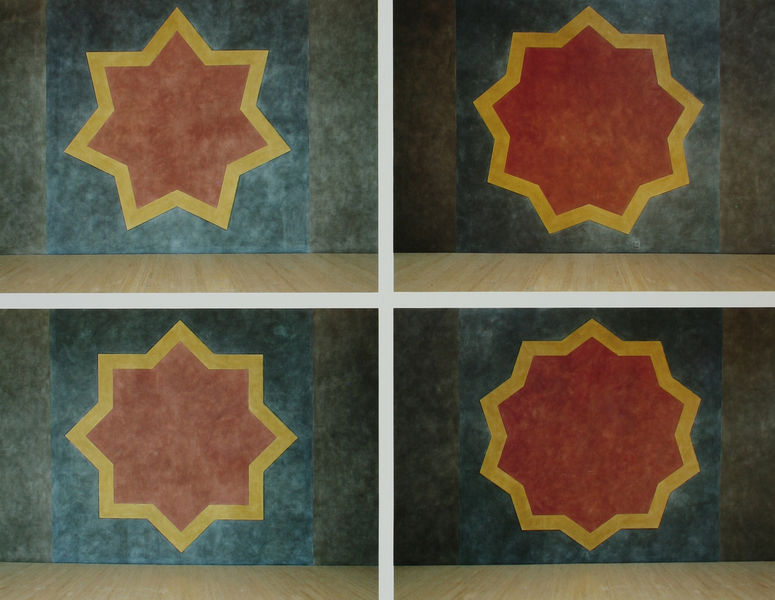
Titel: Installation Centre D'Art Contemporain, Genf - Stars with seven-, eight-, nine-, ten-points
Künstler: Sol Lewitt
Schlagwörter: blau, weiß, gelb, rot, malerei, muster, ornament, wand, rahmen, boden, innen, oktagon, spiegelbild, formen, foto, rechtecke, vier, außen, kreuz, stern, form, sterne, quadrate, zacken, wandbilder, fresko, sol, lewitt, quadrat, installation, achteck, achteckig, davidstern, varianten, zehn, sternförmig, sternform, gelbe umrandung, quadraten, solewitt, zehneckig